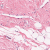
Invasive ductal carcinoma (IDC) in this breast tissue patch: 0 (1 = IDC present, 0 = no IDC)